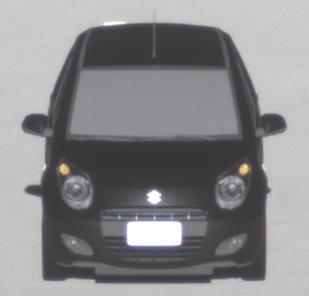
Make: Suzuki
Model: Alto 1.0
Detailed model: Alto (V)
Model produced from: 2011/02
Model produced until: 2011/03
Doors: 5
Color: black
Road condition: dry road
Daytime: morning or afternoon
Contrast: high contrast